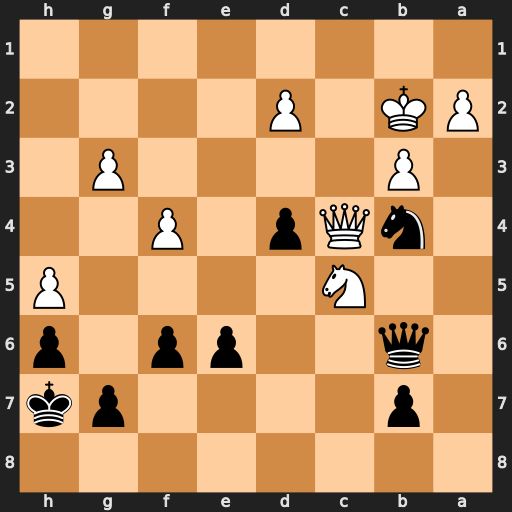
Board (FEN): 8/1p4pk/1q2pp1p/2N4P/1nQp1P2/1P4P1/PK1P4/8
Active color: b
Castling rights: -
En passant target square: -
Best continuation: Qxc5 Qxc5 Nd3+ Kc2 Nxc5